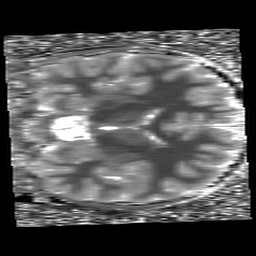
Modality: T1map
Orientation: coronal
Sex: male
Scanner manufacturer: siemens
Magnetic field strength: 3 T
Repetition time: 5 s
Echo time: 0.00355 s